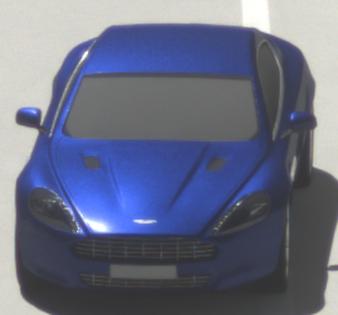
Make: Aston Martin
Model: Rapide
Detailed model: Rapide
Model produced from: 2010/03
Model produced until: 2013/07
Doors: 5
Color: blue
Road condition: dry road
Daytime: midday
Contrast: high contrast